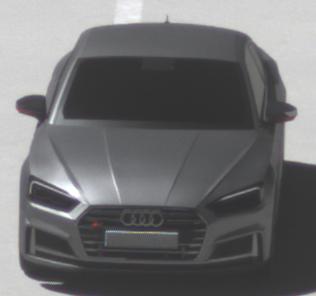
Make: Audi
Model: S5 Sportback
Detailed model: 8T Facelift
Model produced from: 2011
Model produced until: 2016
Doors: 5
Color: gray
Road condition: dry road
Daytime: midday
Contrast: medium contrast